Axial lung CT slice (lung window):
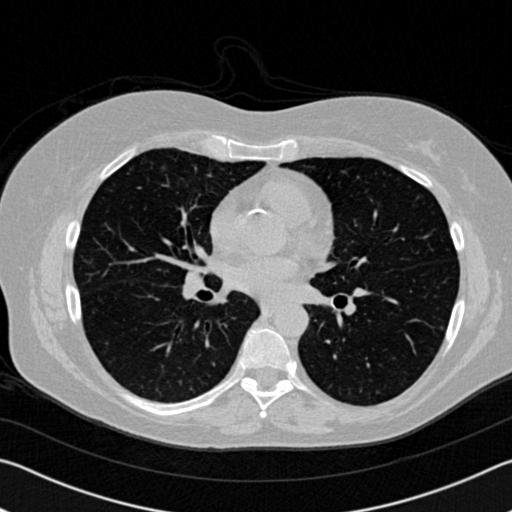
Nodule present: no